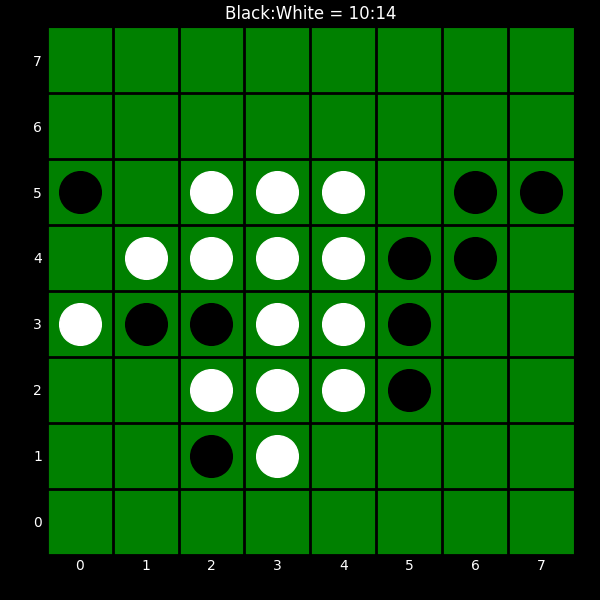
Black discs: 10
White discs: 14